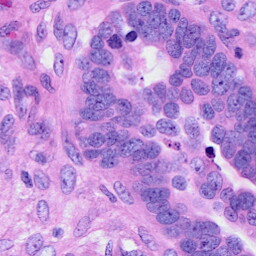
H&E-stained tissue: Ovarian